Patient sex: M
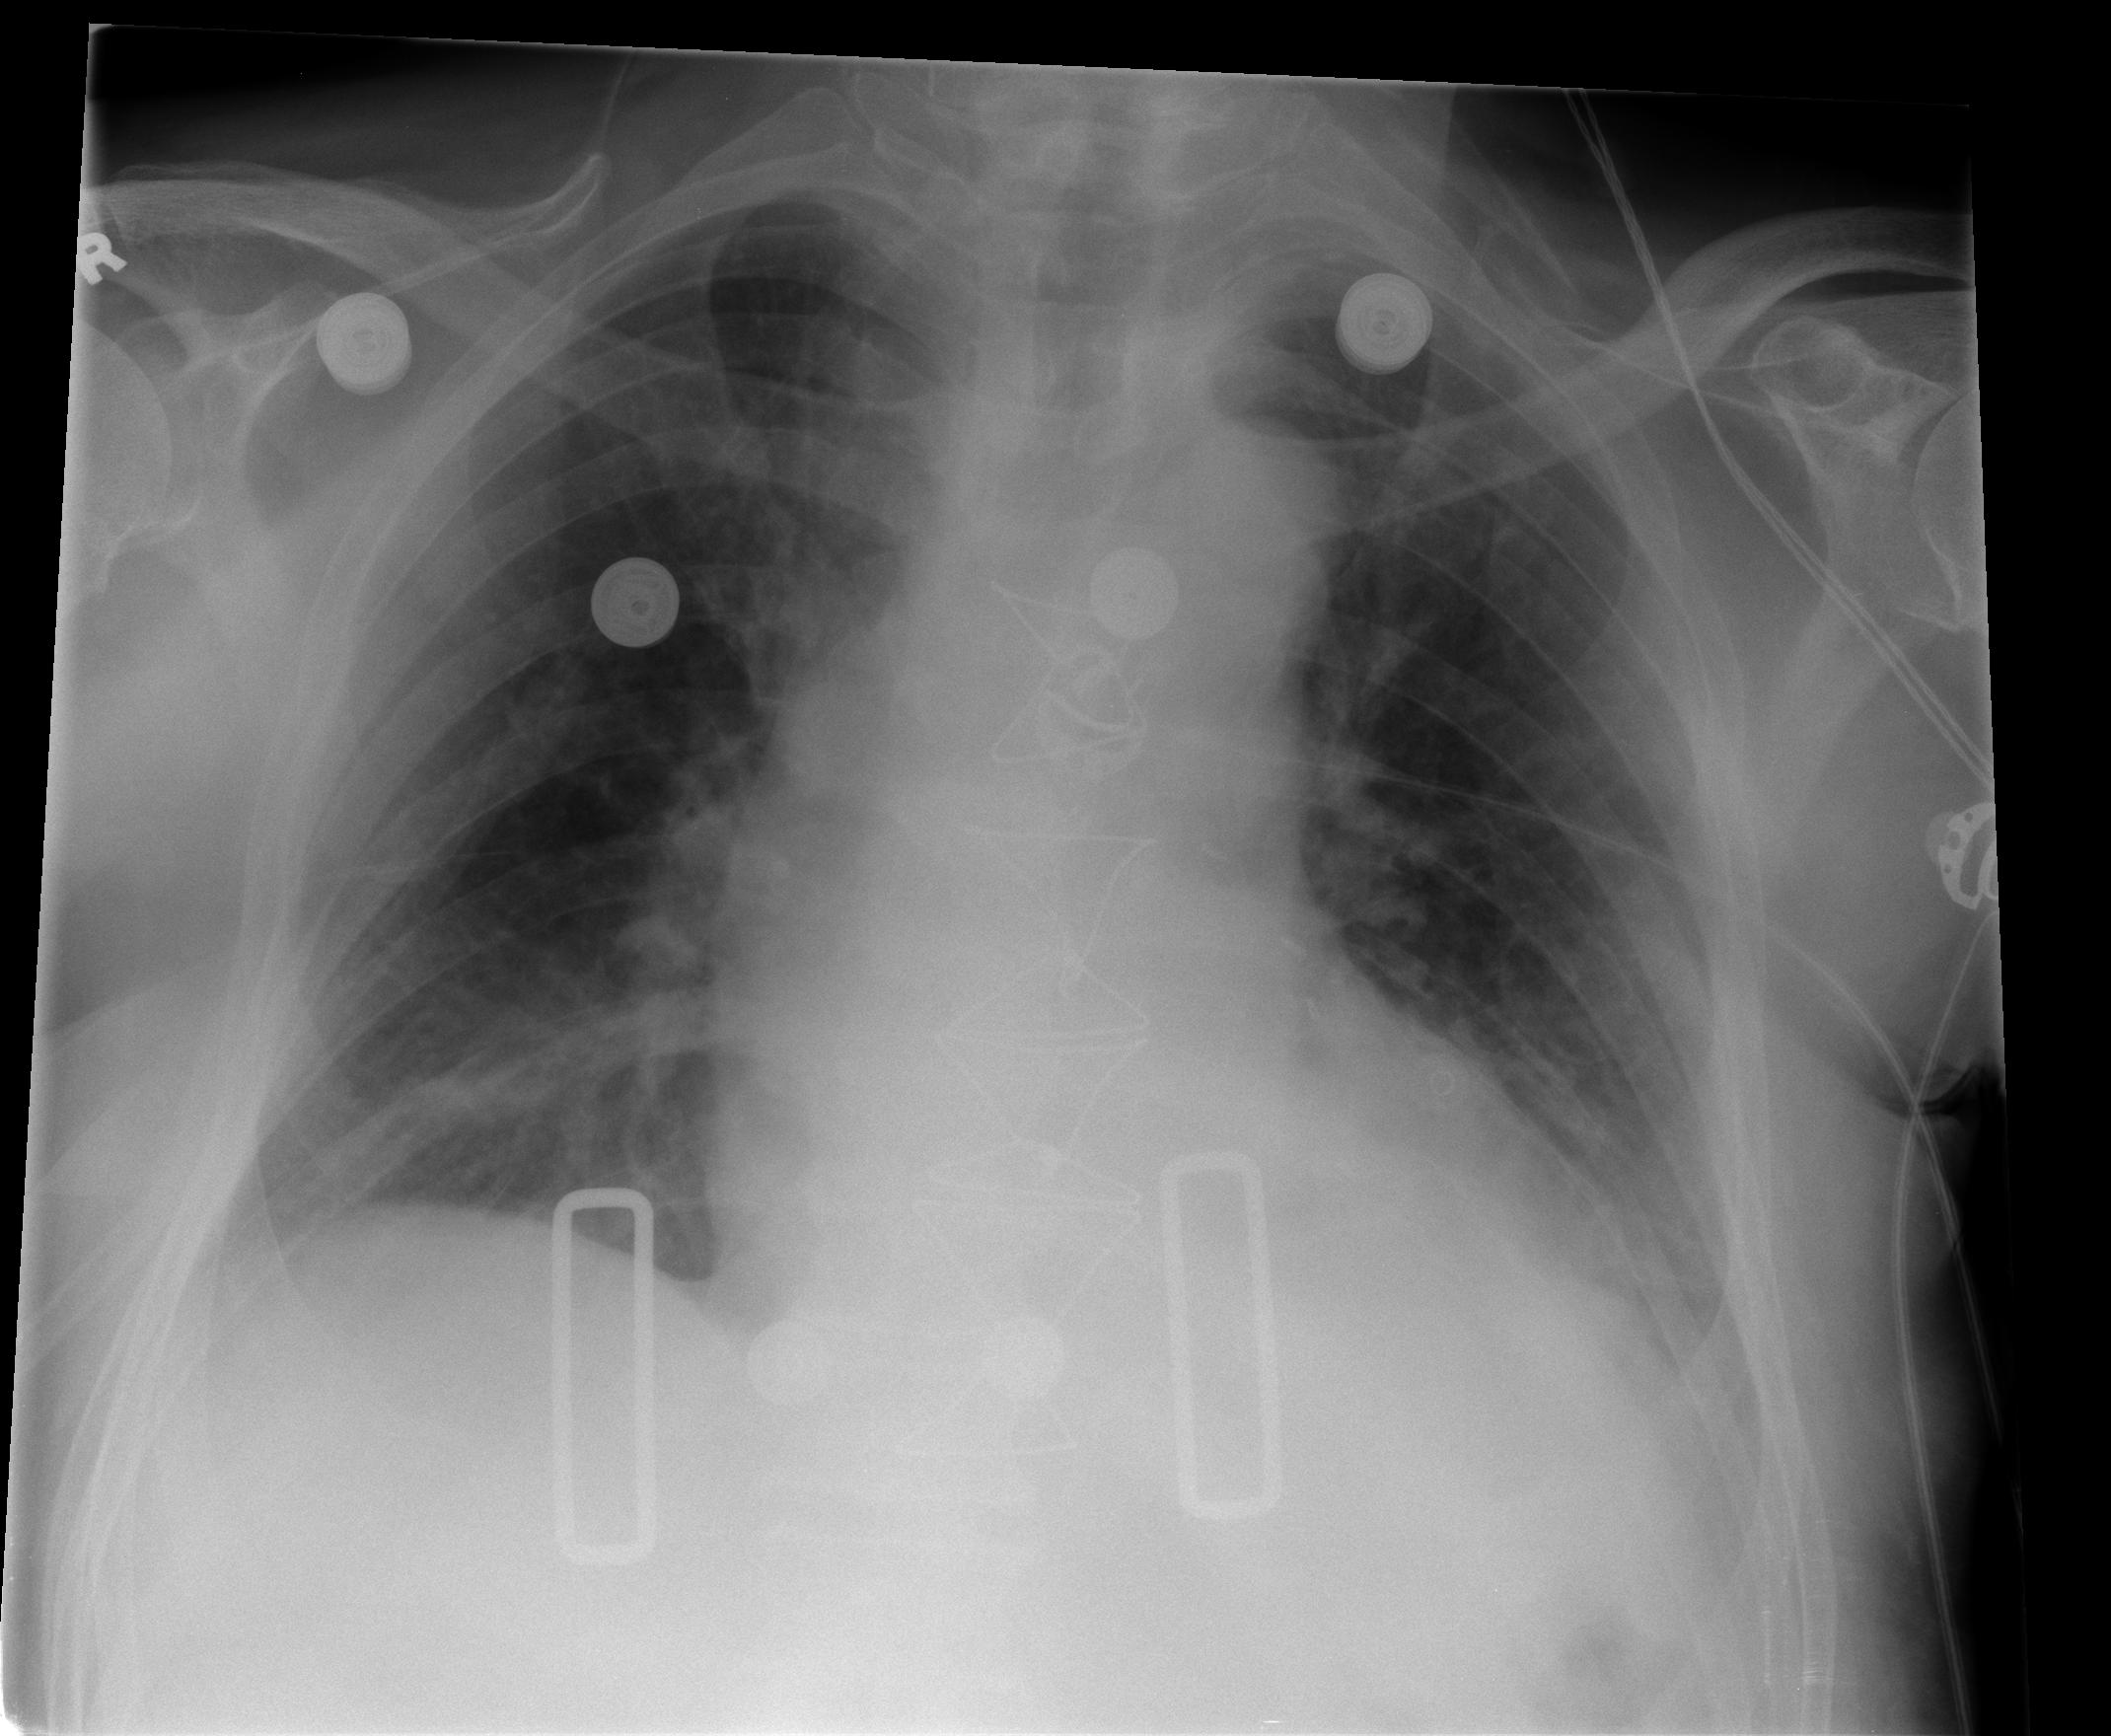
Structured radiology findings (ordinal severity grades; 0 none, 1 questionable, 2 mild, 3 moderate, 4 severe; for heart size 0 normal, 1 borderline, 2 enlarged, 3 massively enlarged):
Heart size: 2
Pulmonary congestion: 0
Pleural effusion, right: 0
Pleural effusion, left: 2
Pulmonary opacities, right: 0
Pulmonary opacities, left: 0
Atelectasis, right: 0
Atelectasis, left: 2